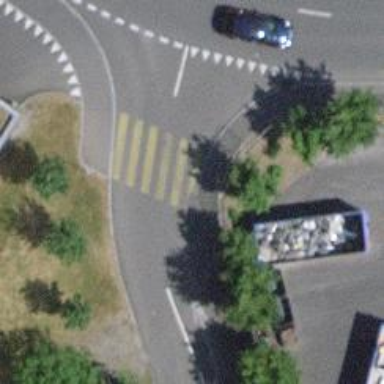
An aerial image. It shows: Kerb barrier.